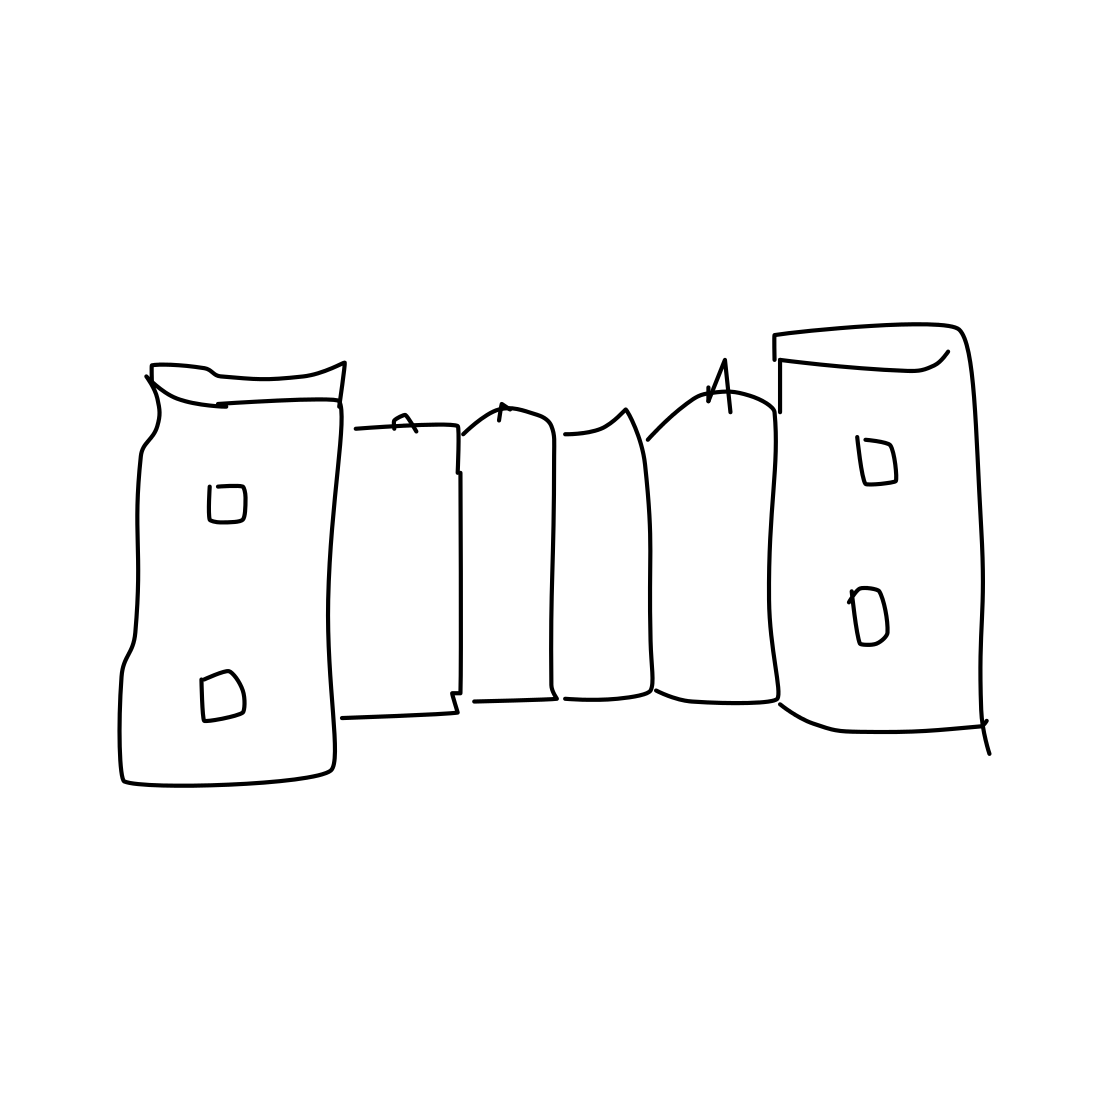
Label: castle